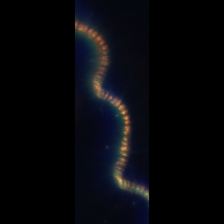
Taxon: Chaetoceros
Group: Diatoms